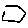
Label: hexagon